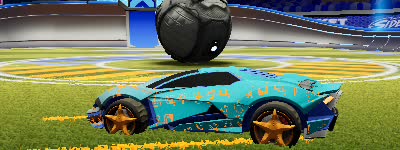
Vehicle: werewolf